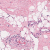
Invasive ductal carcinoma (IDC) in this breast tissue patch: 0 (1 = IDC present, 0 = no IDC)